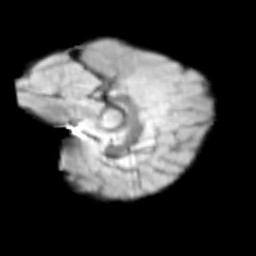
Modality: T2w
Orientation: sagittal
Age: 11
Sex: female
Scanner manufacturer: siemens
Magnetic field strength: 3 T
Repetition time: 3.8 s
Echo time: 0.07 s